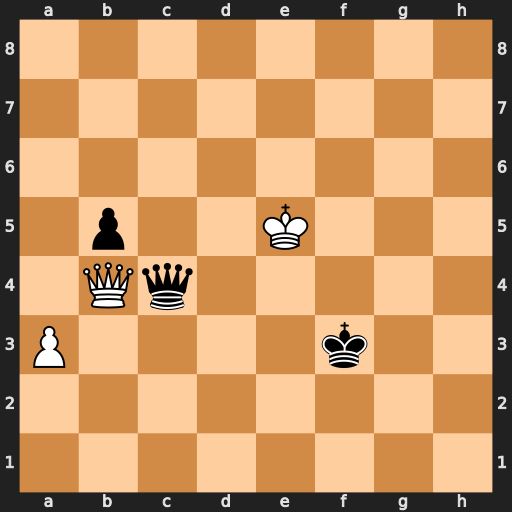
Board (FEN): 8/8/8/1p2K3/1Qq5/P4k2/8/8
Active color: w
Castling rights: -
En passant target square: -
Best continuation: Qxc4 bxc4 Kd4 c3 Kxc3